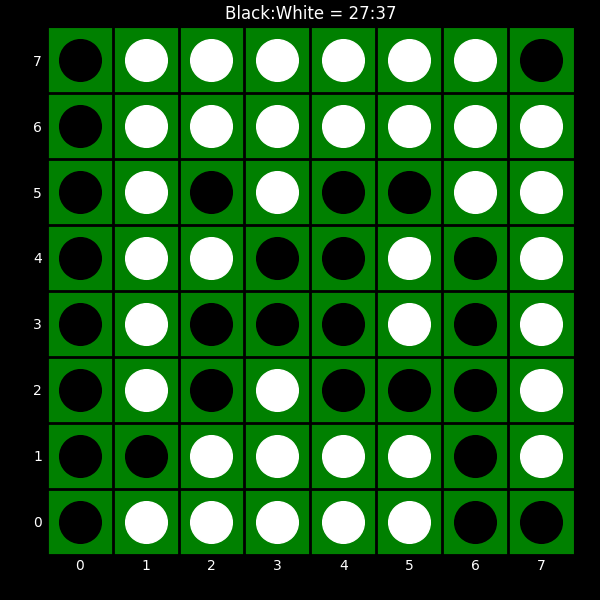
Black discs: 27
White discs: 37